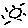
Label: sun